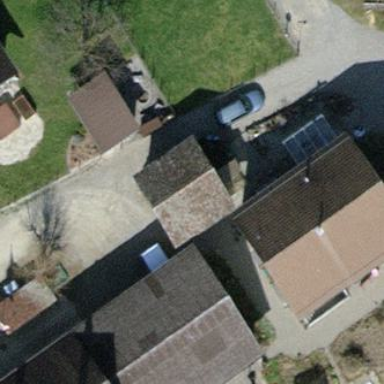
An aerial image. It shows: Shed building.